Question: Is this a Safari bug or am I doing something wrong?
Check out this CodePen in Safari vs Chrome and Firefox: <URL>
Or run code snippet below:
'''
.item {
--itemColor: 200, 0, 0;
--itemColorHex: #C80000;
width: 50vw;
height: 50vh;
background-color: rgba( var(--itemColor), 1 );
-webkit-box-shadow: 0 0 15px 10px rgba( var(--itemColor), .5 );
box-shadow: 0 0 15px 10px rgba( var(--itemColor), .5 );
/* box-shadow: 0 0 15px 10px var(--itemColorHex); THIS WORKS */
/* color: rgba( var(--itemColor), .5 ); BOX-SHADOW INHERITS THIS PROPERLY IF UNCOMMENTED */
}
.wrapper {
height: 100vh;
width: 100vw;
display: flex;
align-items: center;
justify-content: center;
}
'''
'''
<div class="wrapper">
<div class="item"></div>
</div>
'''
In Safari the box-shadow renders as black (it should be red) with no alpha. This does work if you don't use 'rgba' (see commented out 'box-shadow' line).
Oddly Safari inspect element recognizes the CSS call and is able to identify the CSS custom property value:

Even stranger is that if you set the 'color' (text color) property of the item to the custom property the box-shadow inherits it and it works (sadly in my actual implementation I need multiple box-shadows so this doesn't fix my issue).
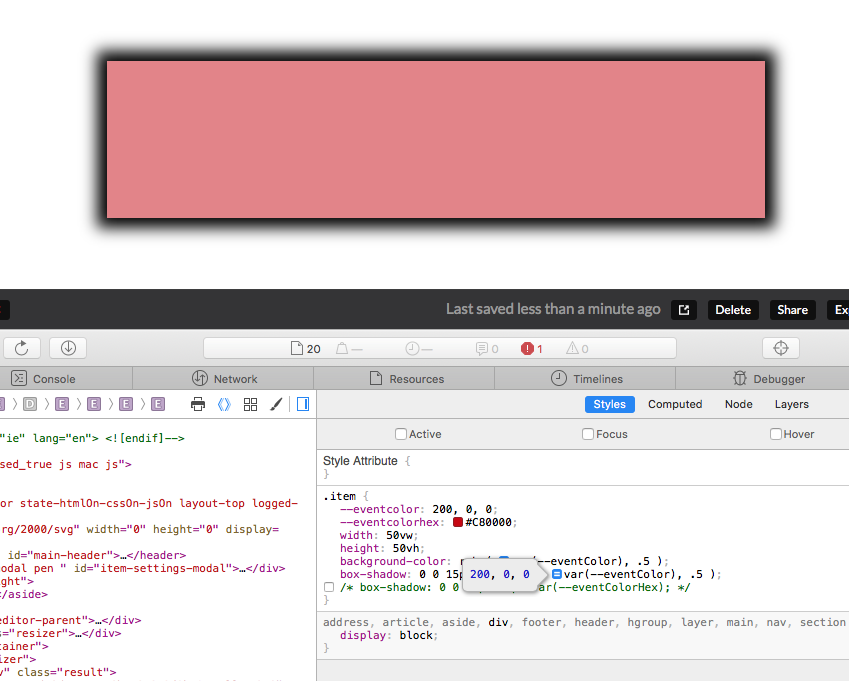
Answer: I have got a solution to your problem, if you simply add variable color in box shadow then it won't work in Safari browser. However by doing some manipulation in code, you can do it easily.
Here are few steps to do..
1. Select any root color in RGB value. :root {
--color: 130, 16, 253;
}
2. Add same color but with some opacity to root for box shadow. Here is a trick you are using one variable in another --shadowColor variable. :root {
--color: 130, 16, 253;
--shadowColor: 0px 10px 50px 0px rgba(var(--color), 0.08);
}
3. Apply color and box shadow to any object. .feature_box
{
color: rgba(var(--color), 1);
-webkit-box-shadow: var(--shadowColor);
box-shadow: var(--shadowColor);
}
Enjoy:)